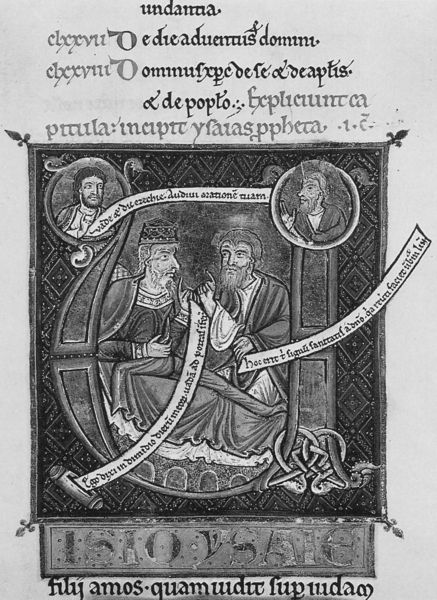
Titel: Bibel ( Capucins Bibel)
Standort: (F Champagne-Ardenne) (EU - F - Champagne-Ardenne)
Institution: Paris, Bibliothèque Nationale
Schlagwörter: mann, umhang, hut, köpfe, männer, schwarz, weiss, ornament, bart, bibel, hände, haare, sitzend, kreis, kopfbedeckung, schrift, zwei, graphik, schriftzug, könig, foto, fotografie, buch, eckig, religion, druck, seite, illustration, buchstabe, buchstaben, kreise, lilie, gestalten, inschrifft, jesus, heiliger, lettern, handschrift, latein, wörter, anfangsbuchstabe, vignetten, illumination, a, 2, kopfbedecung, jesus#, chistentum, amos, schriftbändr